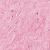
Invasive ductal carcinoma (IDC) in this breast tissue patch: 0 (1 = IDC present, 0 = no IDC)